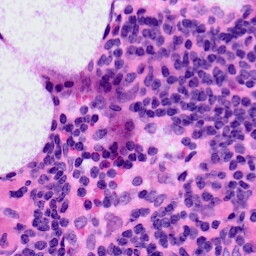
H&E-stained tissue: LymphNode